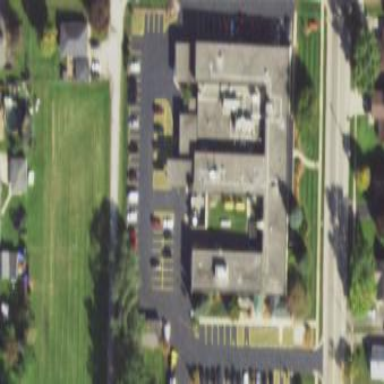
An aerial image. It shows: Commercial building that serves as clinic for healthcare.